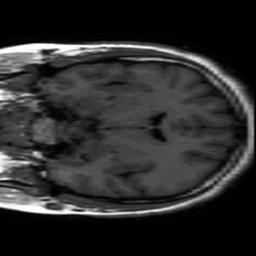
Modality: inplaneT1
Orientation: coronal
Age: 18
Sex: female
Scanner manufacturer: ge
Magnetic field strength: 3 T
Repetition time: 2.297 s
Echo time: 0.02273 s